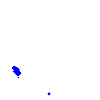
Particle: electron